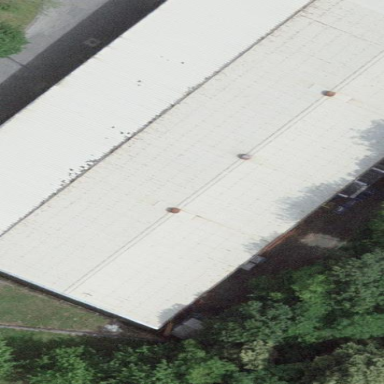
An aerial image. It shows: Industrial building.